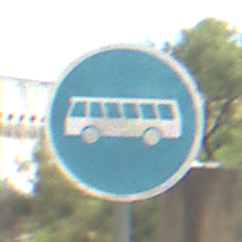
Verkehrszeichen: Busssonderstreifen
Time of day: Midday
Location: Outdoor (Nature)
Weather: PartlyCloudy
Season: NotSpecified
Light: Natural